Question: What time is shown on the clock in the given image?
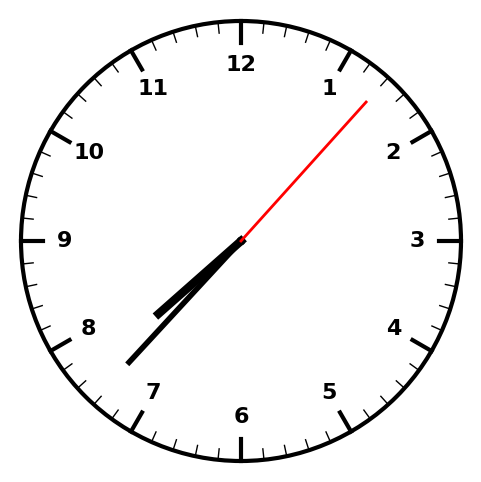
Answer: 07:37:07